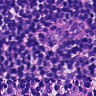
Metastatic tissue present: yes